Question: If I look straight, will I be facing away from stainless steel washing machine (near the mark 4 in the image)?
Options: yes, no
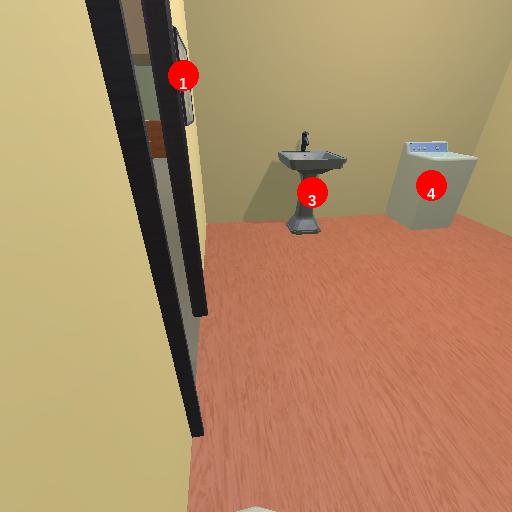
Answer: yes